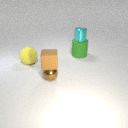
small brown metal sphere in front of large green rubber cylinder